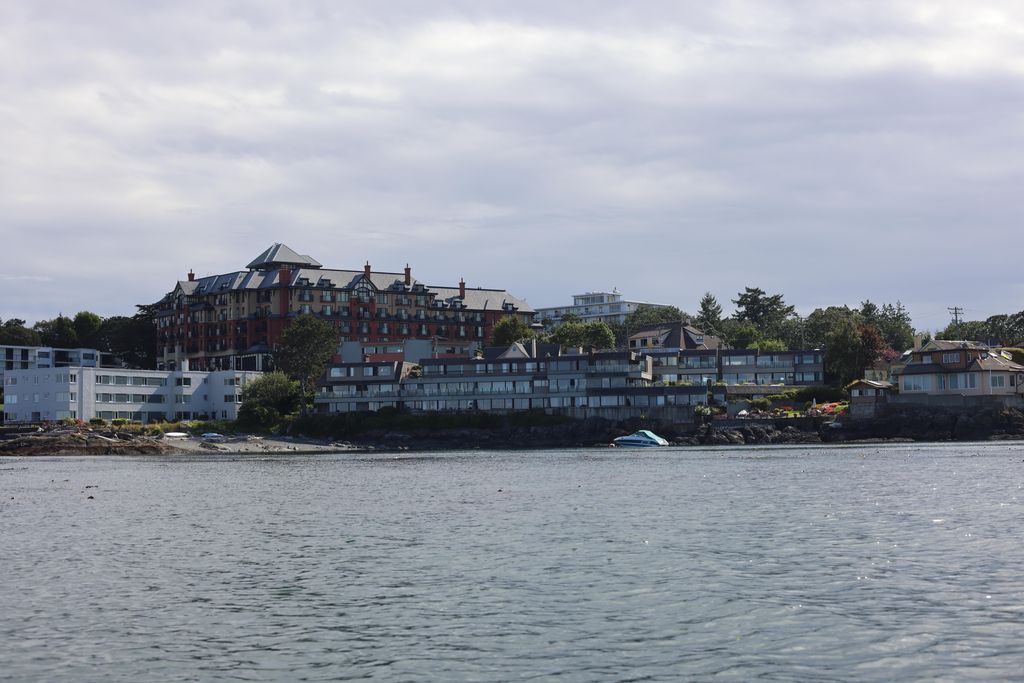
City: victoria